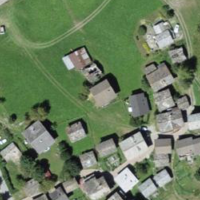
EUNIS habitat code: 55
Species observed at this site:
Sedum album
Stachys recta
Tanacetum parthenium
Tussilago farfara